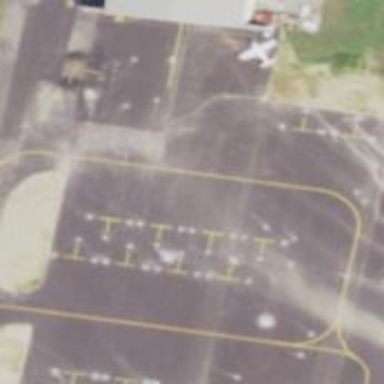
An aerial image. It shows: Apron at the airport.